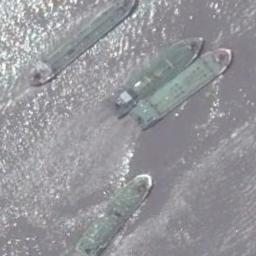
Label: ship